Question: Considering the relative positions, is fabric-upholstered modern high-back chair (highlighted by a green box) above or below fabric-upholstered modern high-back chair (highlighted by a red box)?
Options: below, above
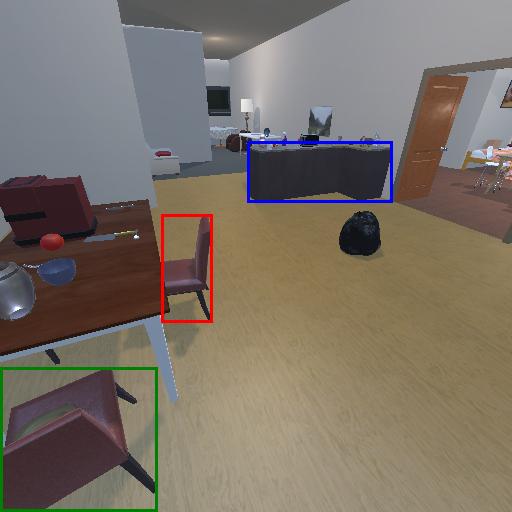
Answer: below